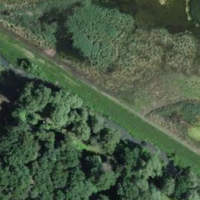
EUNIS habitat code: 52
Species observed at this site:
Libellula quadrimaculata